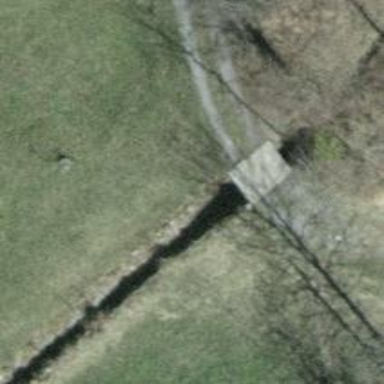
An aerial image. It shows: Track passing over compacted bridge with grade3 tracktype.